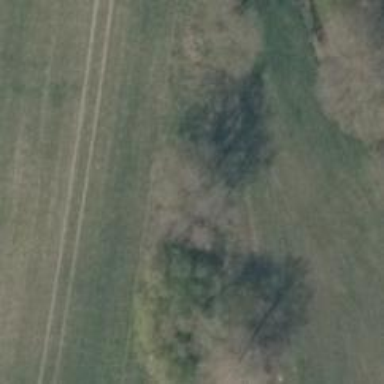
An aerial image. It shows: Row of deciduous broadleaved trees.